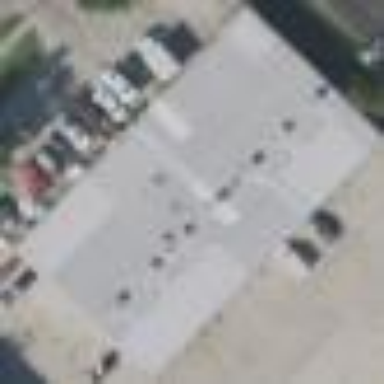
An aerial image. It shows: Retail building.